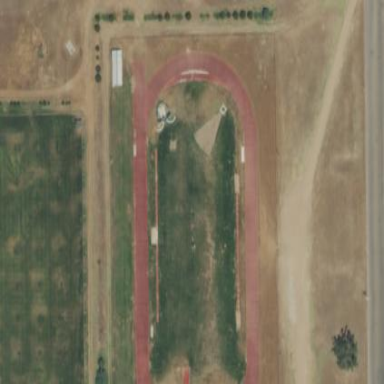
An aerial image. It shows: Track located within leisure land area.